Field crop: maize
Growth stage: 2
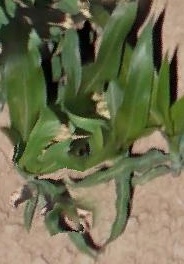
Species: maize